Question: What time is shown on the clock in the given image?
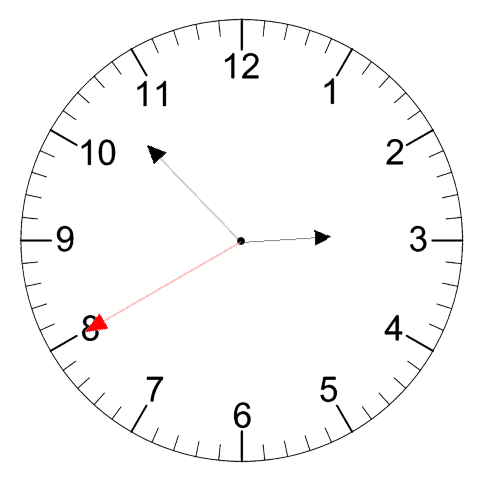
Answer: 02:52:40